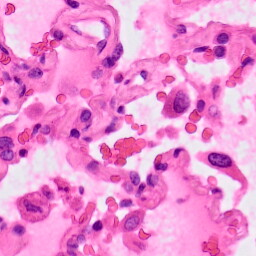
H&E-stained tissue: Lung